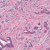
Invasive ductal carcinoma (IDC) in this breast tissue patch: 1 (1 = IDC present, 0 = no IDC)